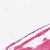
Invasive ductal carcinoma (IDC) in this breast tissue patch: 0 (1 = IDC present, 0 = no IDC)